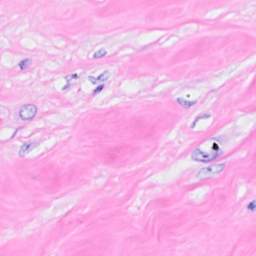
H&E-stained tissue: Breast